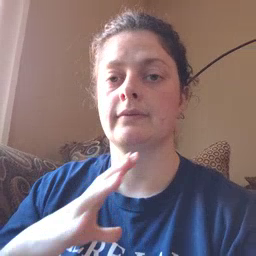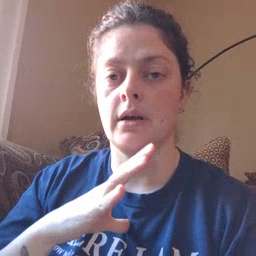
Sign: fine